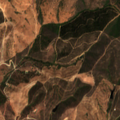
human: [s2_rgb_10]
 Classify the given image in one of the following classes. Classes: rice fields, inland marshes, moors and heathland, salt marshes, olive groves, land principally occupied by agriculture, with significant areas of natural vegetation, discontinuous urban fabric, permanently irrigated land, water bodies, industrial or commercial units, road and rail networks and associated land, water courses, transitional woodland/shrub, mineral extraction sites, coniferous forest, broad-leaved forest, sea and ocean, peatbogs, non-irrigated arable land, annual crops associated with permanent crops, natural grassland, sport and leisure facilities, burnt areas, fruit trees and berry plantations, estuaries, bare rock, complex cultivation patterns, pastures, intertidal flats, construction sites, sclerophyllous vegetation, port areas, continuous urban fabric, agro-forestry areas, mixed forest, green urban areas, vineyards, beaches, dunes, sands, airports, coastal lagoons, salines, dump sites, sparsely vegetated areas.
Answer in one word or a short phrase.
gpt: land principally occupied by agriculture, with significant areas of natural vegetation, broad-leaved forest, sclerophyllous vegetation, transitional woodland/shrub